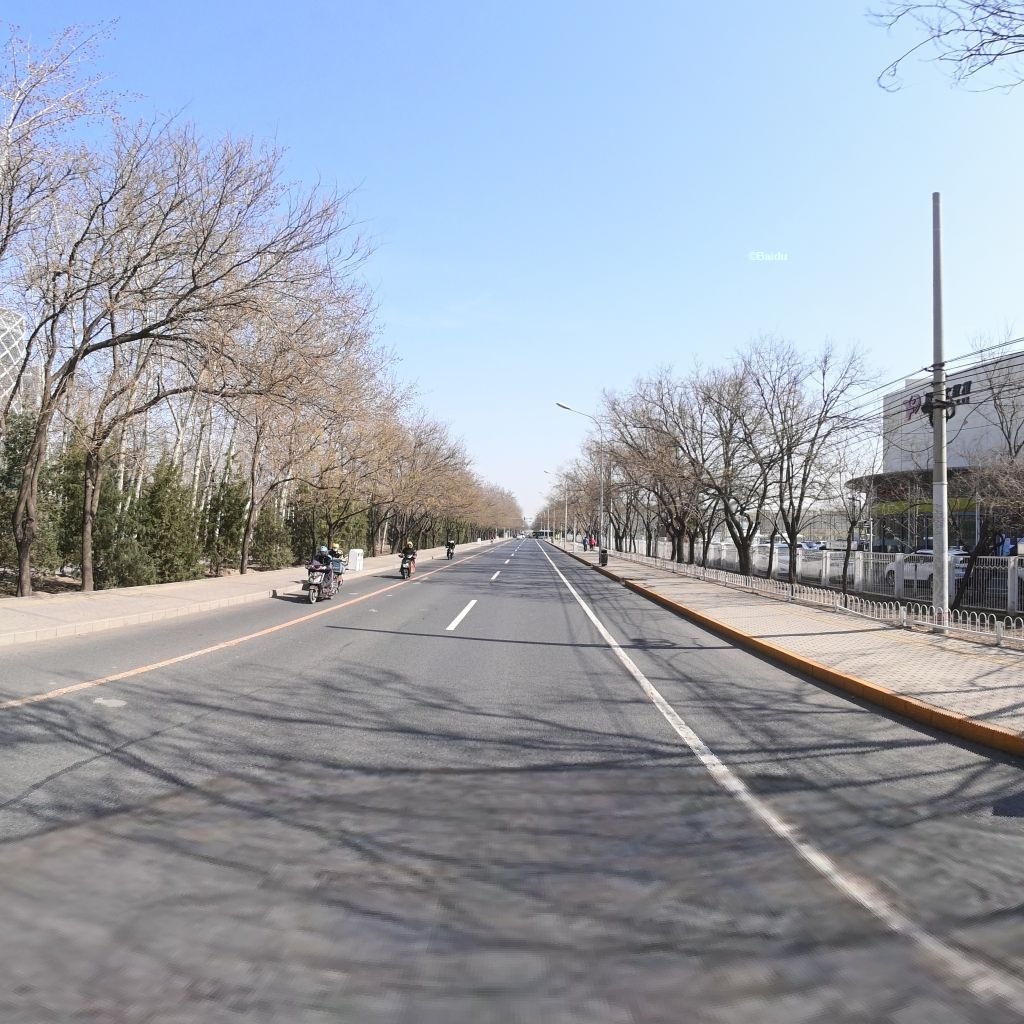
Region: Chaoyang
Road damage annotations: longitudinal patch